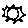
Label: sun